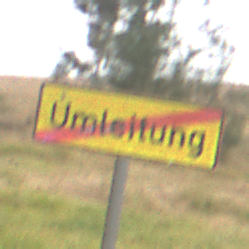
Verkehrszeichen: EndeDerUmleitungsankuendigung
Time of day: MorningAfternoon
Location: Outdoor (Nature)
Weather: Overcast
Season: NotSpecified
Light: Natural